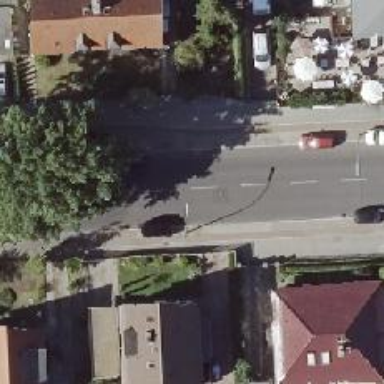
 with parking on the left side on the curb and on the right side halfway on the curb."